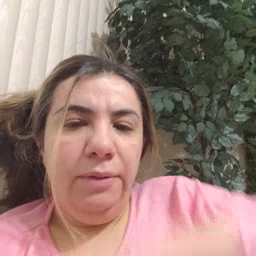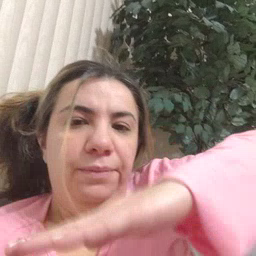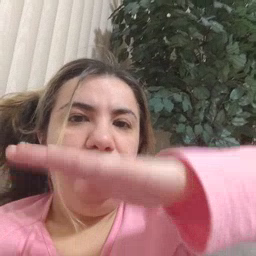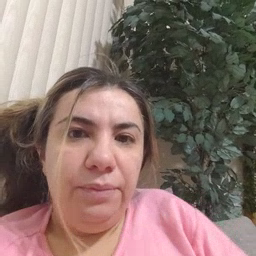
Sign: table